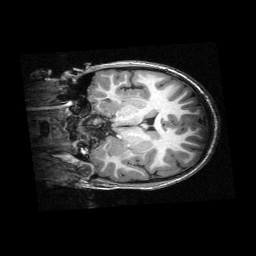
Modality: T1w
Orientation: coronal
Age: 9
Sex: female
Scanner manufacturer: siemens
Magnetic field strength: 3 T
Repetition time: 2.3 s
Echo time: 0.00336 s